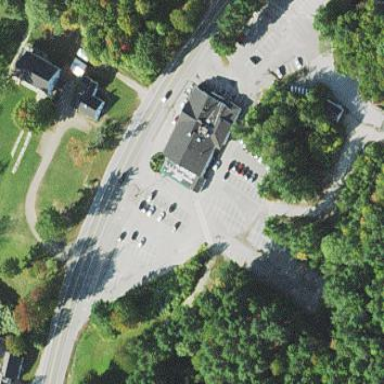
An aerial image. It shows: Restaurant in building.